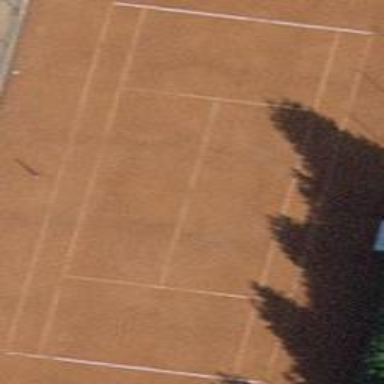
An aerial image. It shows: Tennis court in leisure pitch.